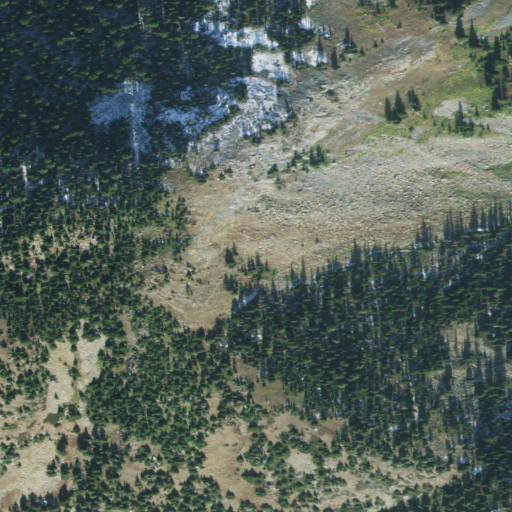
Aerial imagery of mountain in Idaho named Harvey Mountain containing evergreen forest, shrub, and grassland